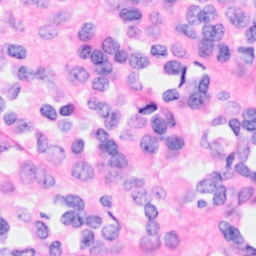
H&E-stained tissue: Breast